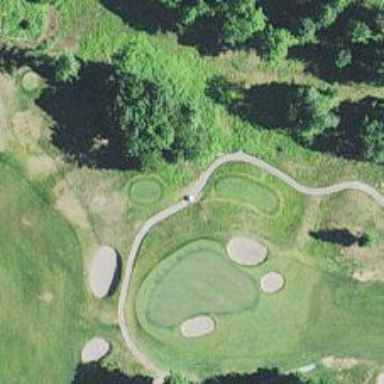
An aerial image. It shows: View of golf hole.